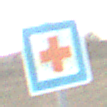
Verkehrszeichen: ErsteHilfe
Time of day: SunriseSunset
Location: Outdoor (RoadRail)
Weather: PartlyCloudy
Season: NotSpecified
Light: Natural